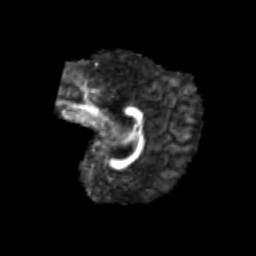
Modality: FA
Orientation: sagittal
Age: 7
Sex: male
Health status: healthy